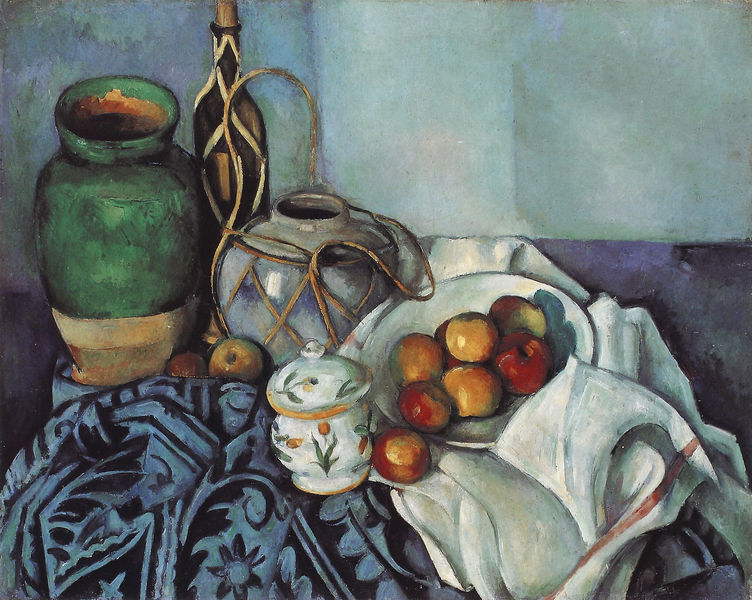
Titel: Stilleben mit Ingwertopf, Zuckerdose und Äpfeln (Nature morte, pot de gingembre, sucrier et pommes
Künstler: Paul Cézanne
Institution: Zürich, Kunsthaus
Schlagwörter: blau, gemälde, weiß, grün, blumen, grau, tisch, obst, rot, tuch, muster, flasche, wand, falten, schale, teller, bild, tischdecke, tischtuch, schnur, tücher, decke, krug, stilleben, stillleben, vase, apfel, äpfel, weis, wein, vasen, dose, porzellan, seil, sturz, gefäße, flache, zuckerdose, ost vase